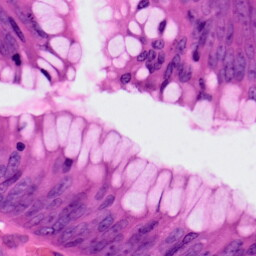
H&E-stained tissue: Colon